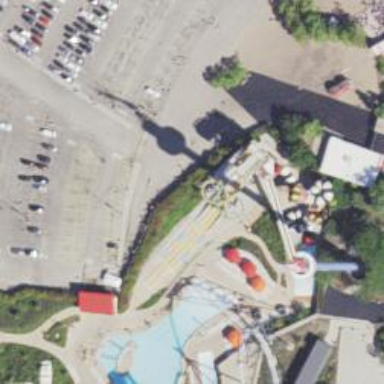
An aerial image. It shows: Water slide attraction.